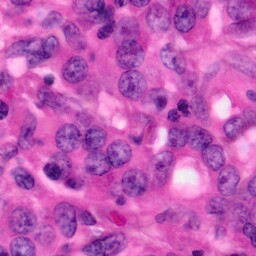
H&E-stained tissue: Pancreatic